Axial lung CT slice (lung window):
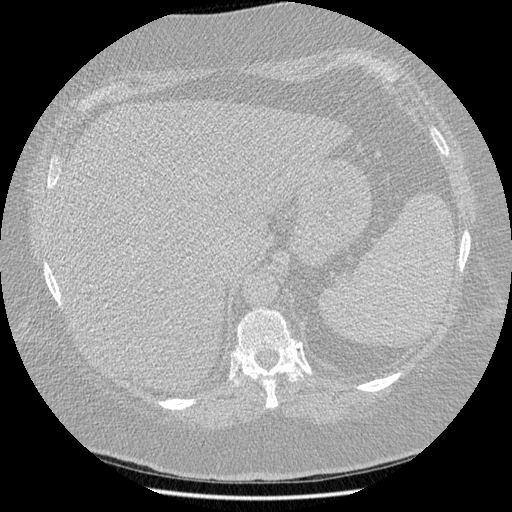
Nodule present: no